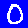
Digit: 0